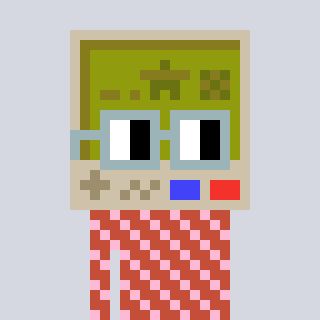
a pixel art character with square dark gray glasses, a gameboy-shaped head and a rust-colored body on a cool background